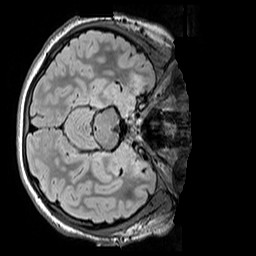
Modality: FLAIR
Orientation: axial
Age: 11
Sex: female
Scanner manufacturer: siemens
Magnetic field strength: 3 T
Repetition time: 5 s
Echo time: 0.388 s